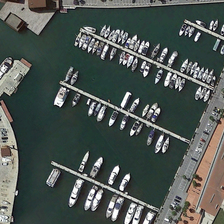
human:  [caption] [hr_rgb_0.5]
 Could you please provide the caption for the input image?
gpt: some trees were planted around the pier .

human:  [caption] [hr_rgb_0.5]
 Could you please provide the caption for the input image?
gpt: a large number of white ships were parked around the pier .

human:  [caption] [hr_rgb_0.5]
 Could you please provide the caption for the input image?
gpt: some trees were planted around the pier .

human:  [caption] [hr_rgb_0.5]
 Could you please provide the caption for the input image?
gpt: a large number of white ships were parked around the pier .

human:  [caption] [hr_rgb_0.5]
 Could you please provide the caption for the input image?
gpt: some trees were planted around the pier .